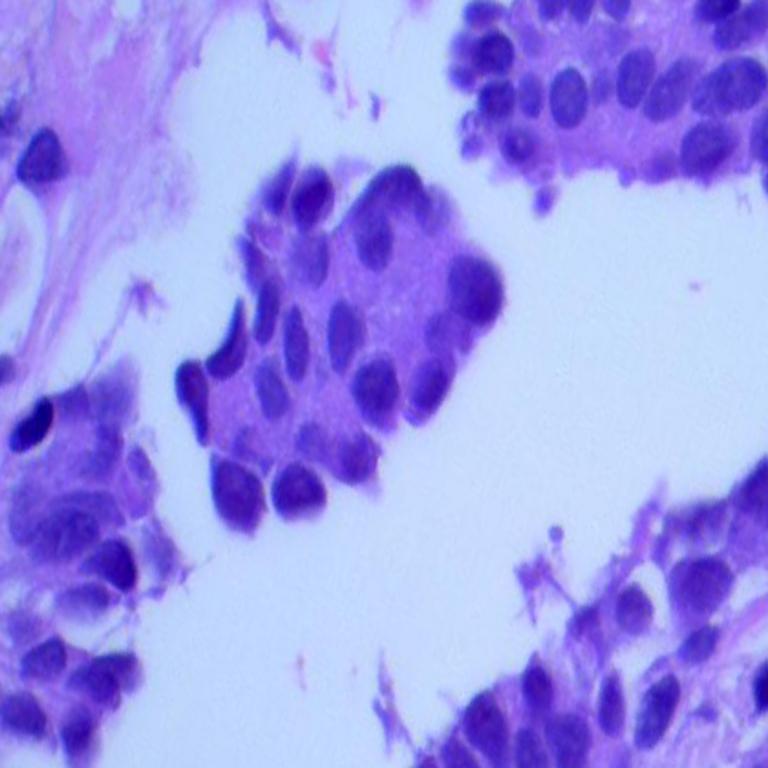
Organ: lung
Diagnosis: adenocarcinomas